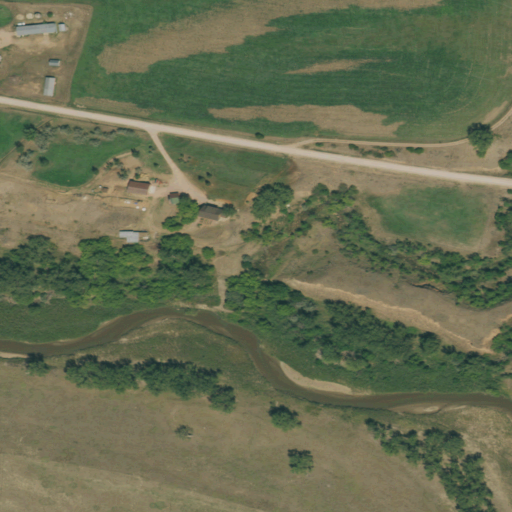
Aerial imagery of valley in South Dakota named Red Gulch containing grassland, shrub, herbaceous wetlands, open development, pasture, woody wetlands, low intensity development, deciduous forest, open water, and evergreen forest